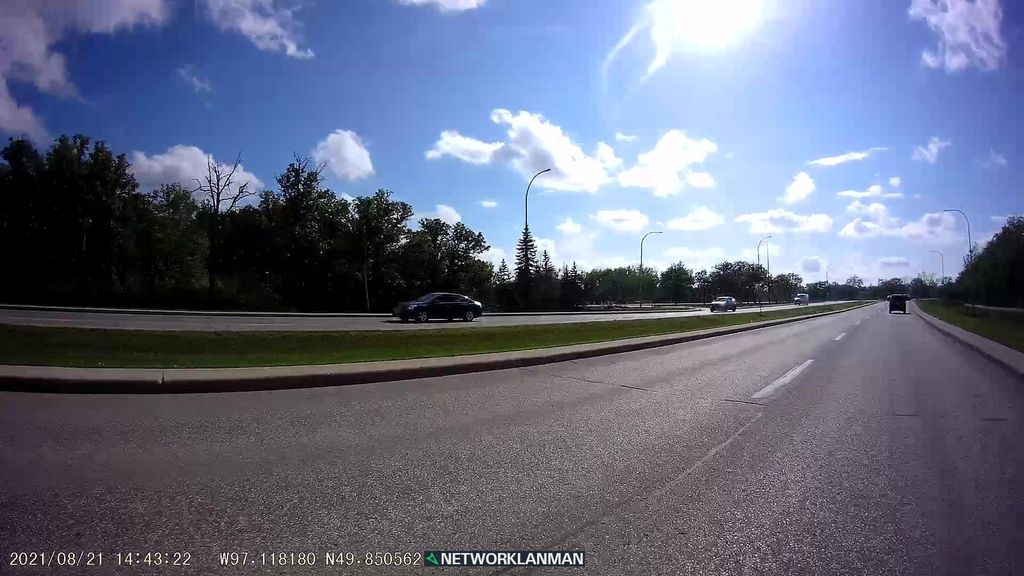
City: winnipeg